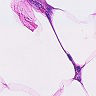
Metastatic tissue present: no